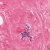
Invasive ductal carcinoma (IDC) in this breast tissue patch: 0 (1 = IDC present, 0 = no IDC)